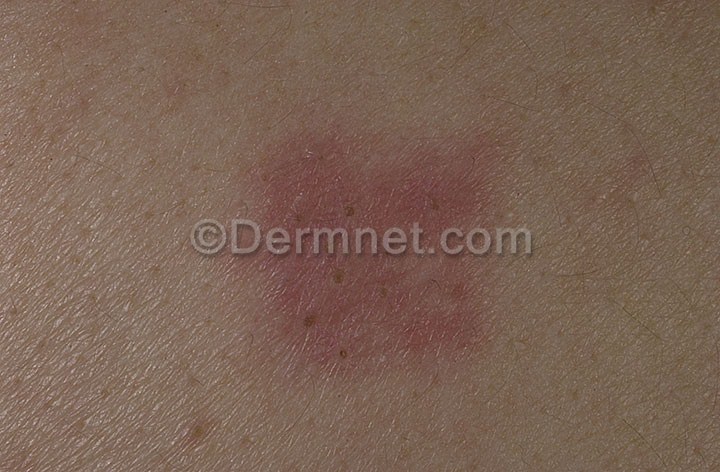
Disease: Poison Ivy Photos and other Contact Dermatitis